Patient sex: M
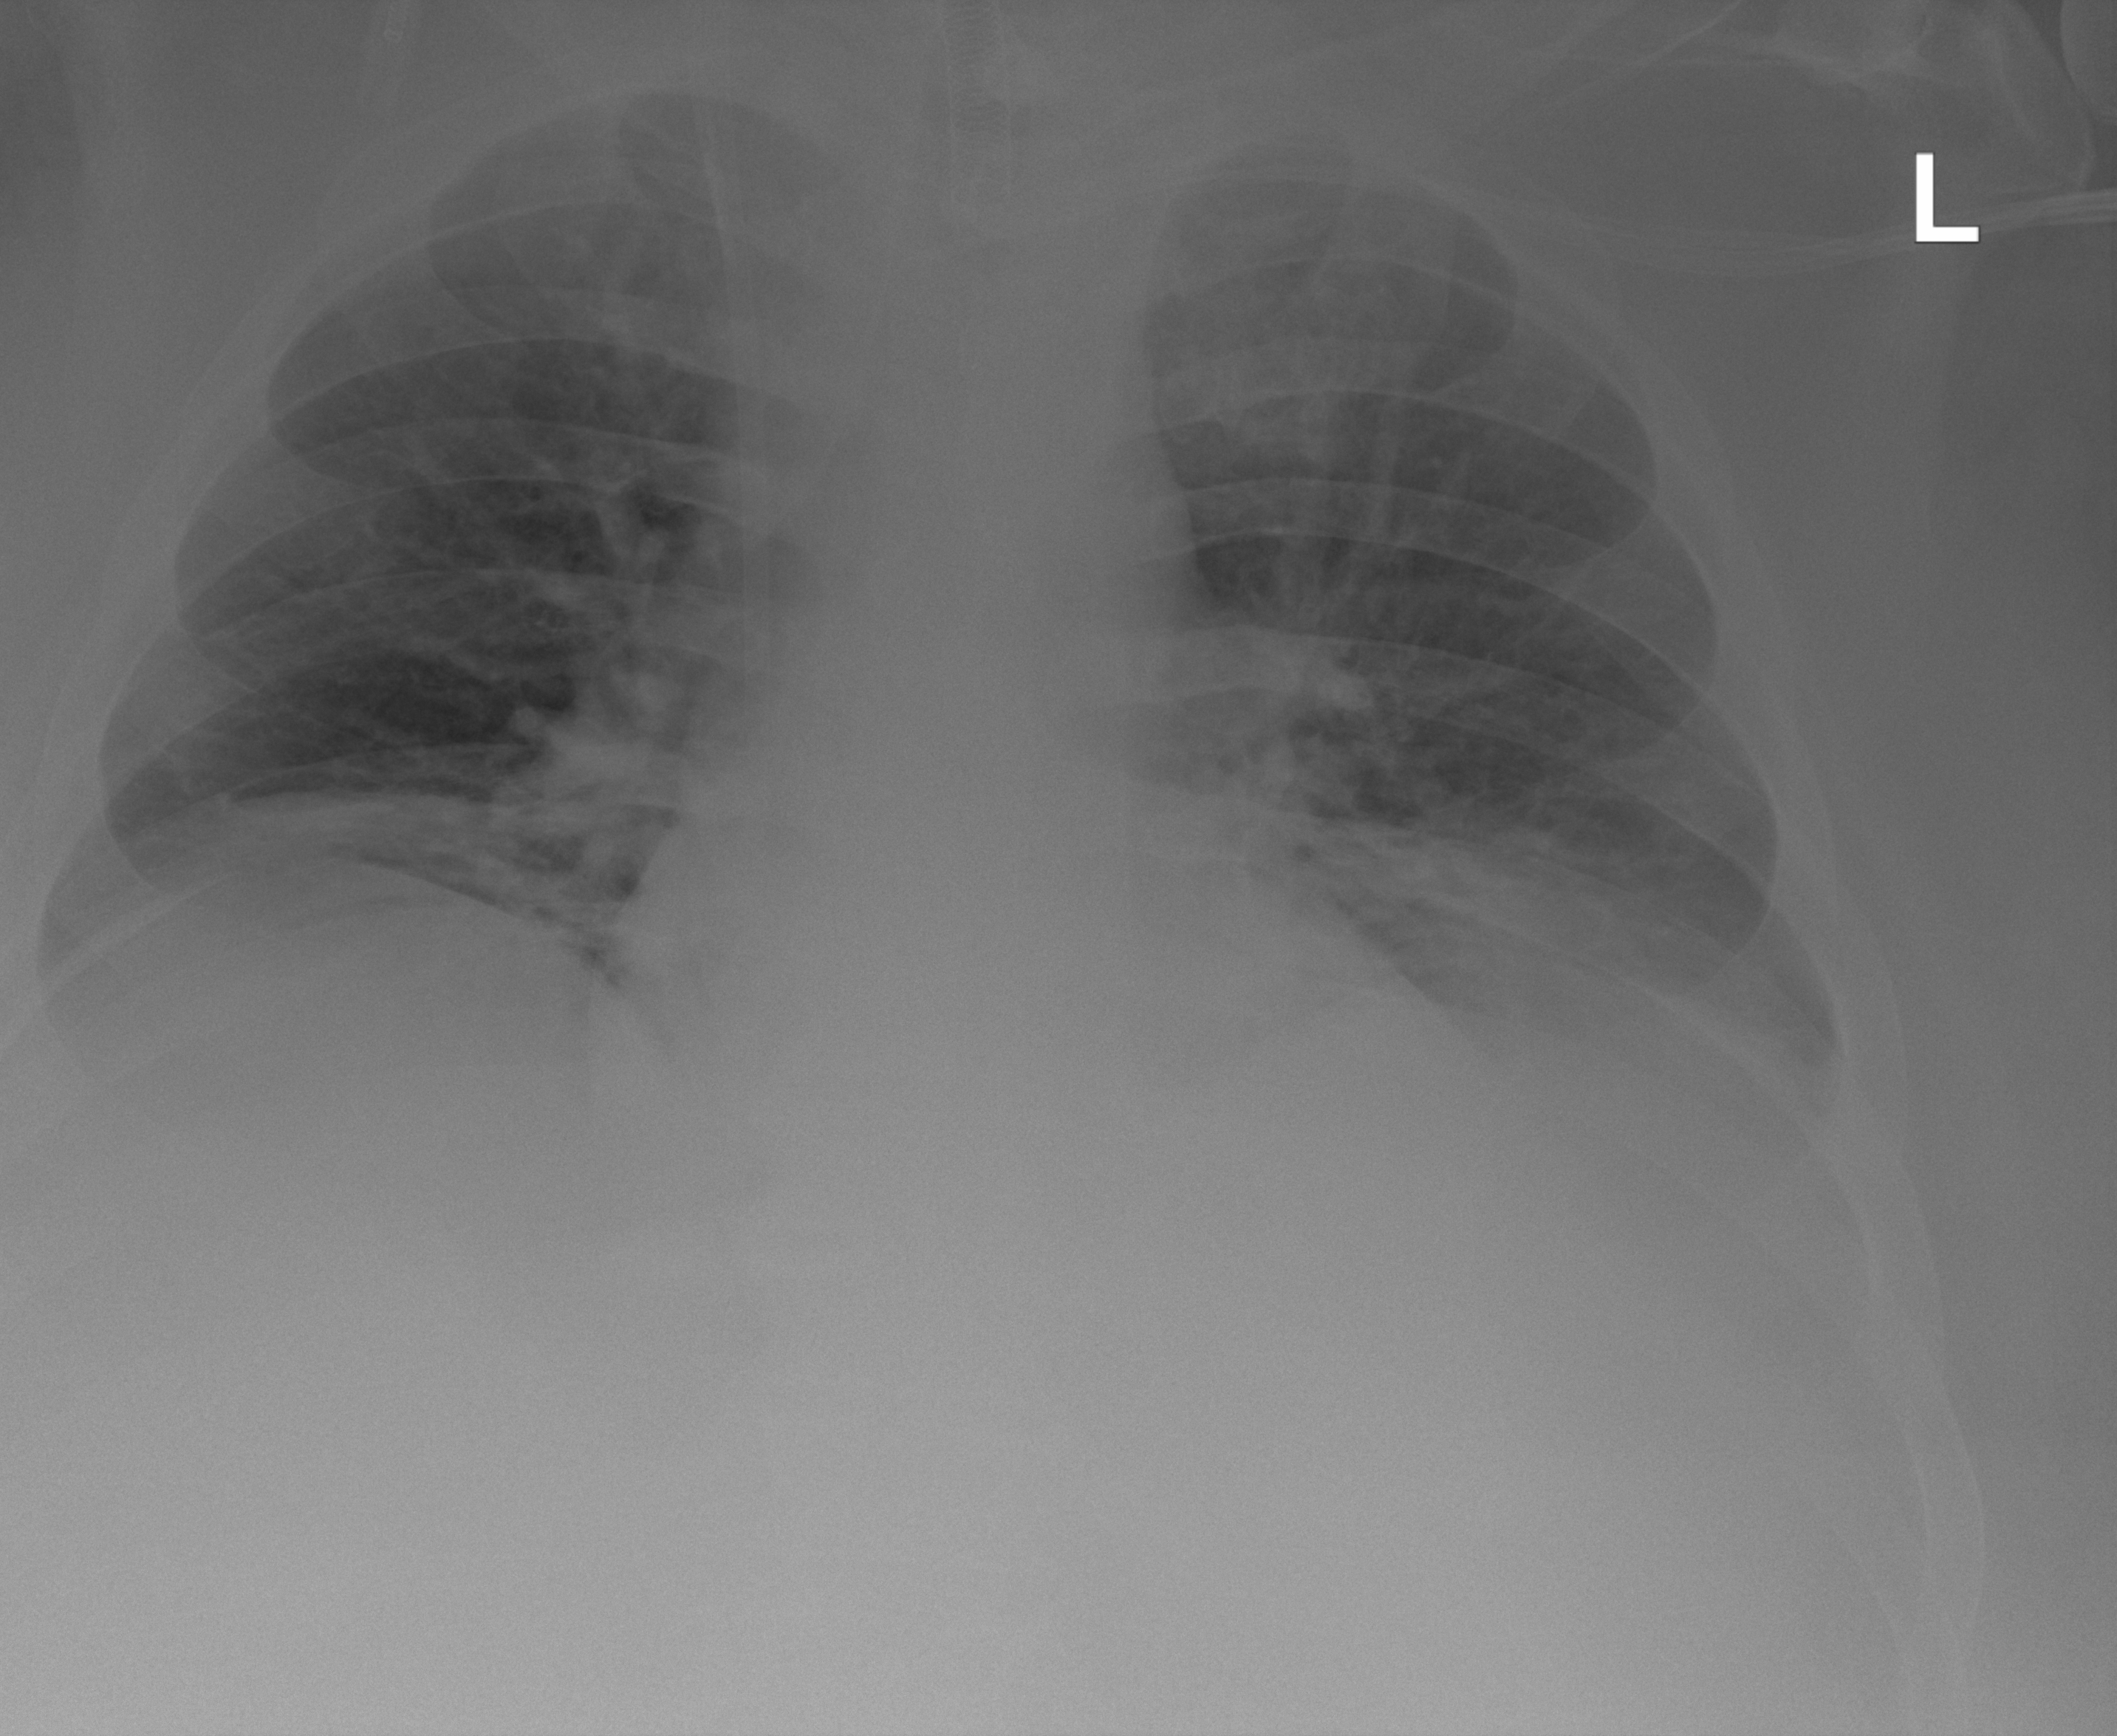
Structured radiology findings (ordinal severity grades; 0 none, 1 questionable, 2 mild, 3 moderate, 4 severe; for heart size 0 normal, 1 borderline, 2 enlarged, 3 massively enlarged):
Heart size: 0
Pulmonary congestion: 2
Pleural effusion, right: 0
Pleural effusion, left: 0
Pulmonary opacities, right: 2
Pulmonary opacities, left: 3
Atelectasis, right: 3
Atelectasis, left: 2